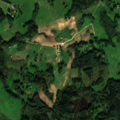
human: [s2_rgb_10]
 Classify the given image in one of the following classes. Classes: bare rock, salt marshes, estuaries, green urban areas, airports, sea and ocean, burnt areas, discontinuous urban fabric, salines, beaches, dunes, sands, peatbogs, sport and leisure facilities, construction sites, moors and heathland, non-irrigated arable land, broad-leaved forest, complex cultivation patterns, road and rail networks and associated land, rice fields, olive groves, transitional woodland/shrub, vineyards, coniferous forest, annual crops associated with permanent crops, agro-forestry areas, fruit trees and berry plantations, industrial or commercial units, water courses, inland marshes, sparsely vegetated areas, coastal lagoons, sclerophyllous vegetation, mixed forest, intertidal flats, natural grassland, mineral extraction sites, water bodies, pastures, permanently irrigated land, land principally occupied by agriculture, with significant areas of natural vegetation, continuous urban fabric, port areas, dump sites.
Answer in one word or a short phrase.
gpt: non-irrigated arable land, complex cultivation patterns, land principally occupied by agriculture, with significant areas of natural vegetation, transitional woodland/shrub